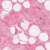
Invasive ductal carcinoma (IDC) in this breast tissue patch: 0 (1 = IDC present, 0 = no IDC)